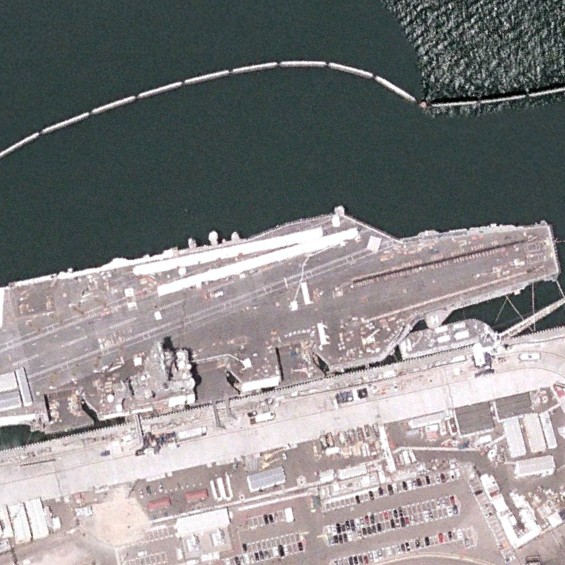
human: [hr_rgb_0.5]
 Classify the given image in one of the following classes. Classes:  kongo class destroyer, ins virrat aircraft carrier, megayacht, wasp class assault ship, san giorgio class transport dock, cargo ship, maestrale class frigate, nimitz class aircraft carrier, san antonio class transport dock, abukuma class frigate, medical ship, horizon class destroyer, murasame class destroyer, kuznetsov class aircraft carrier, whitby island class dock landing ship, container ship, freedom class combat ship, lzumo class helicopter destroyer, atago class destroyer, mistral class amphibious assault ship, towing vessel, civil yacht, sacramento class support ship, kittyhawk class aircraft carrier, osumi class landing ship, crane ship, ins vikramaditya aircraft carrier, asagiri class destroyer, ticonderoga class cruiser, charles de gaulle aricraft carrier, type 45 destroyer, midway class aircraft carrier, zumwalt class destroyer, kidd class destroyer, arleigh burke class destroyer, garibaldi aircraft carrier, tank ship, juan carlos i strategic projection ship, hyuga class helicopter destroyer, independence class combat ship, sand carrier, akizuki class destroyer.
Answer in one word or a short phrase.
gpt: Nimitz class aircraft carrier